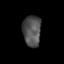
Tissue: prostate
Cell type: T cells
Senescence score: 0.3259
Nuclear area (px): 546
Mean DAPI intensity: 81.601